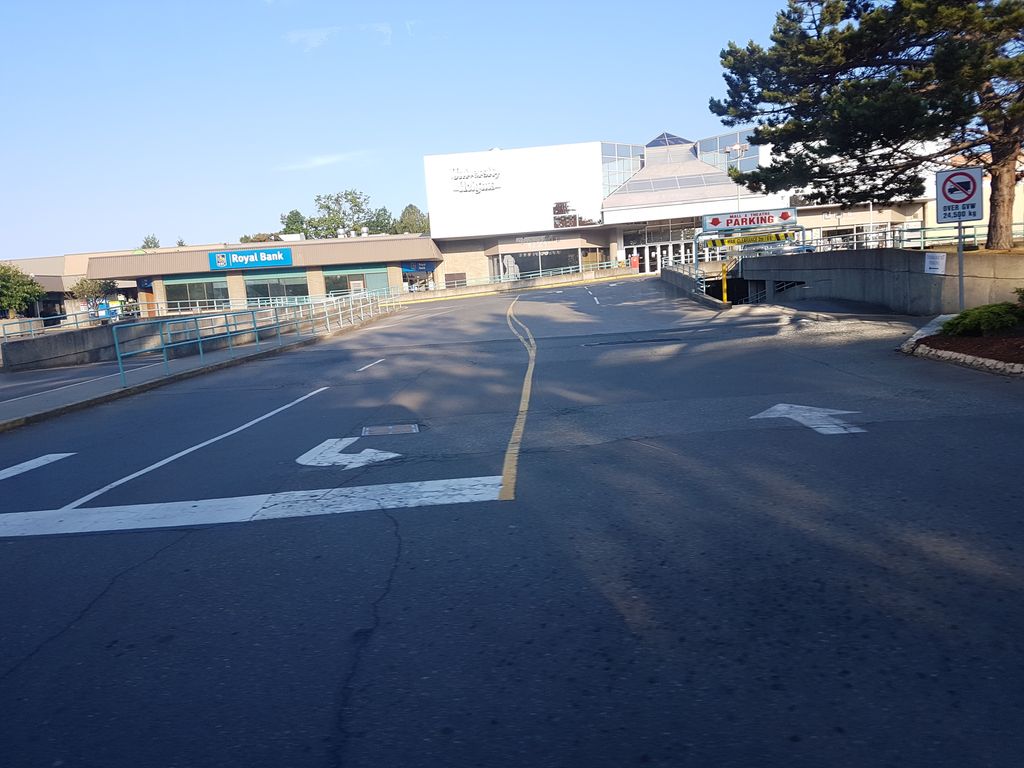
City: victoria